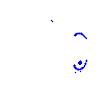
Particle: pion